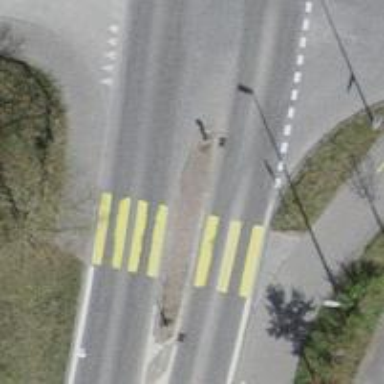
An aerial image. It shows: Uncontrolled zebra crossing with pedestrian island.